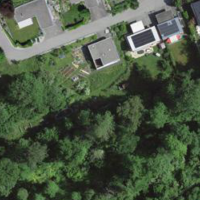
EUNIS habitat code: 44
Species observed at this site:
Corvus corone
Cyanistes caeruleus
Turdus philomelos
Riparia riparia
Dendrocopos major
Fringilla coelebs
Passer domesticus
Sylvia atricapilla
Carduelis carduelis
Turdus merula
Columba palumbus
Phylloscopus collybita
Geranium sanguineum
Mergus merganser
Milvus milvus
Prunella vulgaris
Pica pica
Phoenicurus ochruros
Cinclus cinclus
Motacilla alba